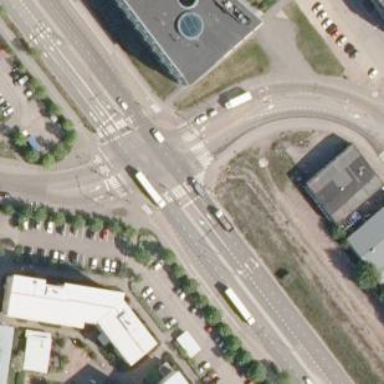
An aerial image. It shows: Asphalt crossing footway.